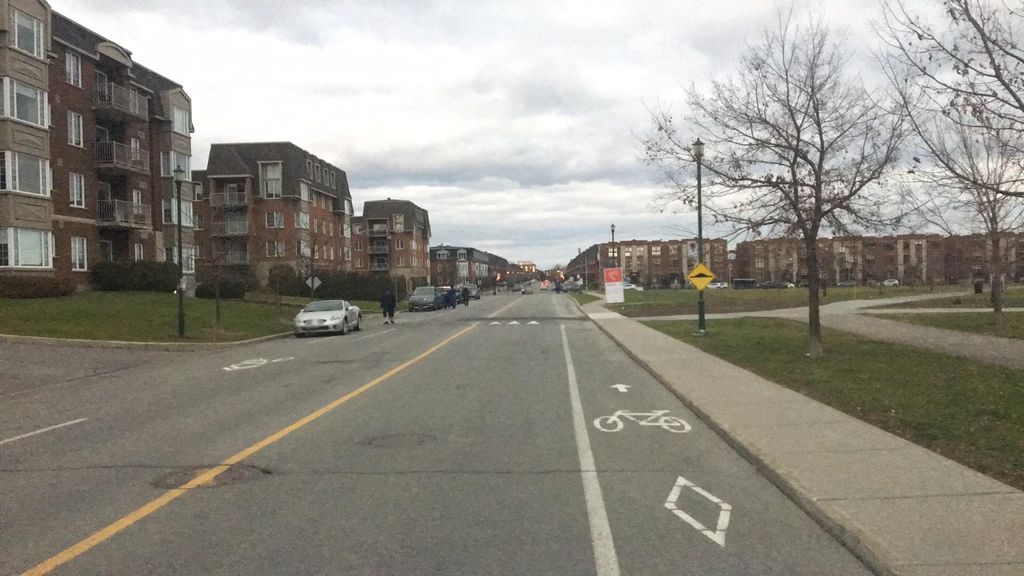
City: montreal